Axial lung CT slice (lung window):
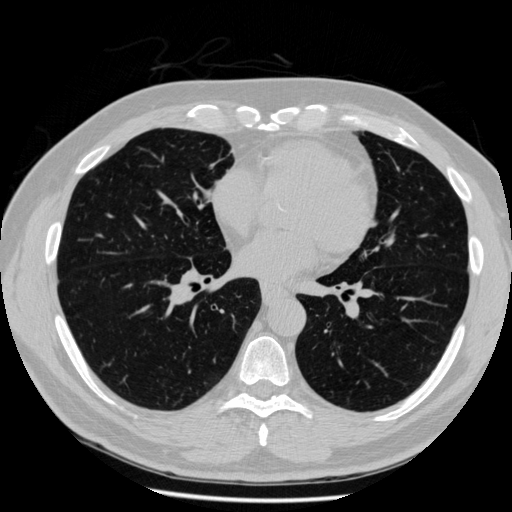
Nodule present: no